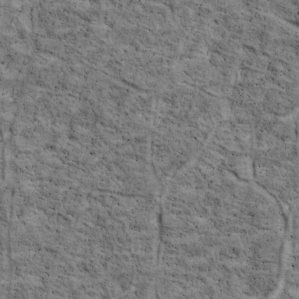
Label: non_frost